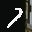
Label: 7